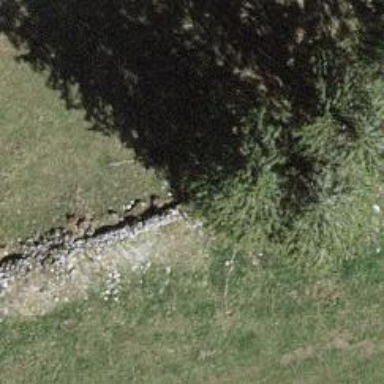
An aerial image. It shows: Wall is shown in the image.